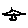
Label: bird